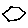
Label: hexagon